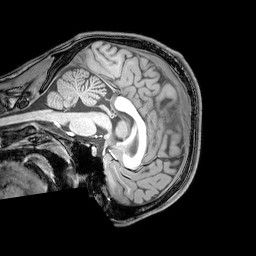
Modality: T1w
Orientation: sagittal
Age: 20
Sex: male
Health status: healthy
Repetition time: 0.081 s
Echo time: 0.037 s